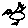
Label: bird